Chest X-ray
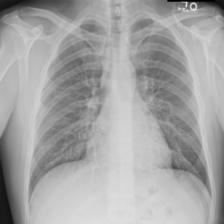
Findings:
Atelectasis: negative
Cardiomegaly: negative
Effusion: negative
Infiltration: negative
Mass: negative
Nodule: negative
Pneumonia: negative
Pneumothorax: negative
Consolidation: negative
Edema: negative
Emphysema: negative
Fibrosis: negative
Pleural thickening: negative
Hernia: negative